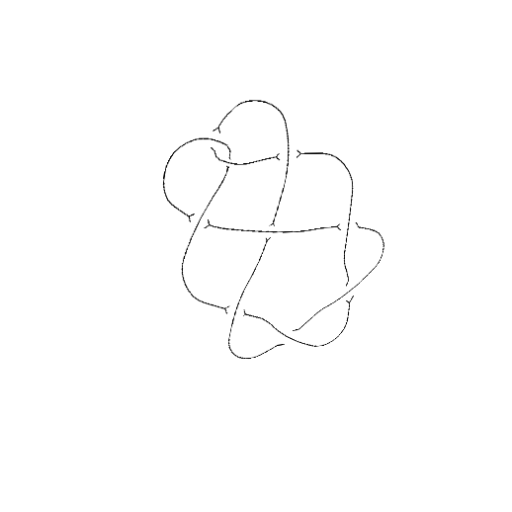
Crossing number: 9